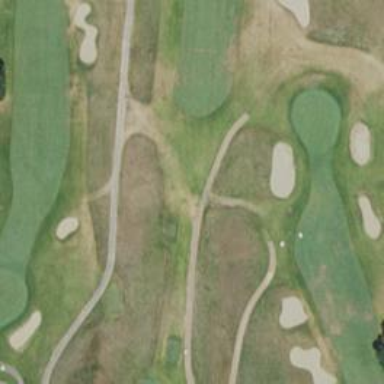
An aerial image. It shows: Path used for both walking and golf.